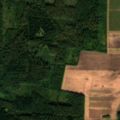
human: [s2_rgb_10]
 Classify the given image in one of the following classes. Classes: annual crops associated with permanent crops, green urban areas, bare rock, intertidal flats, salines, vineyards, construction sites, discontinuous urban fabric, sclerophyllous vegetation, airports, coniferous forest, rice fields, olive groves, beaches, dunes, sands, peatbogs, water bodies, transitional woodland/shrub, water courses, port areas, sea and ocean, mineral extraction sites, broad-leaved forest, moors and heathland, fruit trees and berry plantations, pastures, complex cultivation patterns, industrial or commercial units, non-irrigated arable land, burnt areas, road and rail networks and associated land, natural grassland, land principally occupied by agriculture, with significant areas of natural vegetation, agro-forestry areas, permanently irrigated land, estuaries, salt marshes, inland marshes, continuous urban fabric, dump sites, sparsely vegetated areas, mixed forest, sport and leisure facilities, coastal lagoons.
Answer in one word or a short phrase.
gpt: non-irrigated arable land, broad-leaved forest, mixed forest